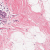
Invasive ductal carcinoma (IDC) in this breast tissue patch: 0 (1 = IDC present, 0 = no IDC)